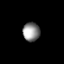
Tissue: lung
Cell type: Others
Senescence score: 0.2144
Nuclear area (px): 312
Mean DAPI intensity: 141.138